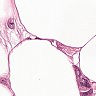
Metastatic tissue present: yes